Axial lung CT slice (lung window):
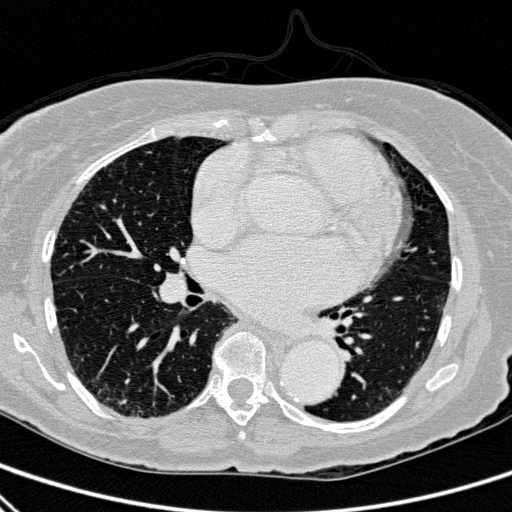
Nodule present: no